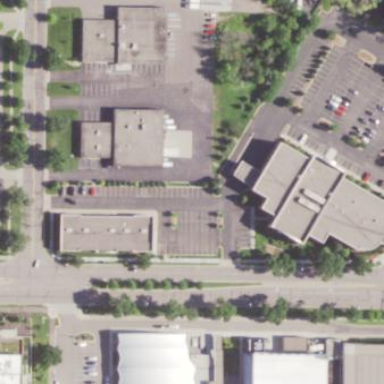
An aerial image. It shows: Office building.